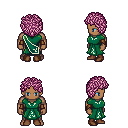
a pixel art fantasy rpg character, male body template, human, dark skin, sash dress, red pants, pink curly afro hairstyle, leather bracers, brown shoes, four views (front, back, left, right), 2x2 character sprite sheet, small pixel art, hard edges, no anti-aliasing